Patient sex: M
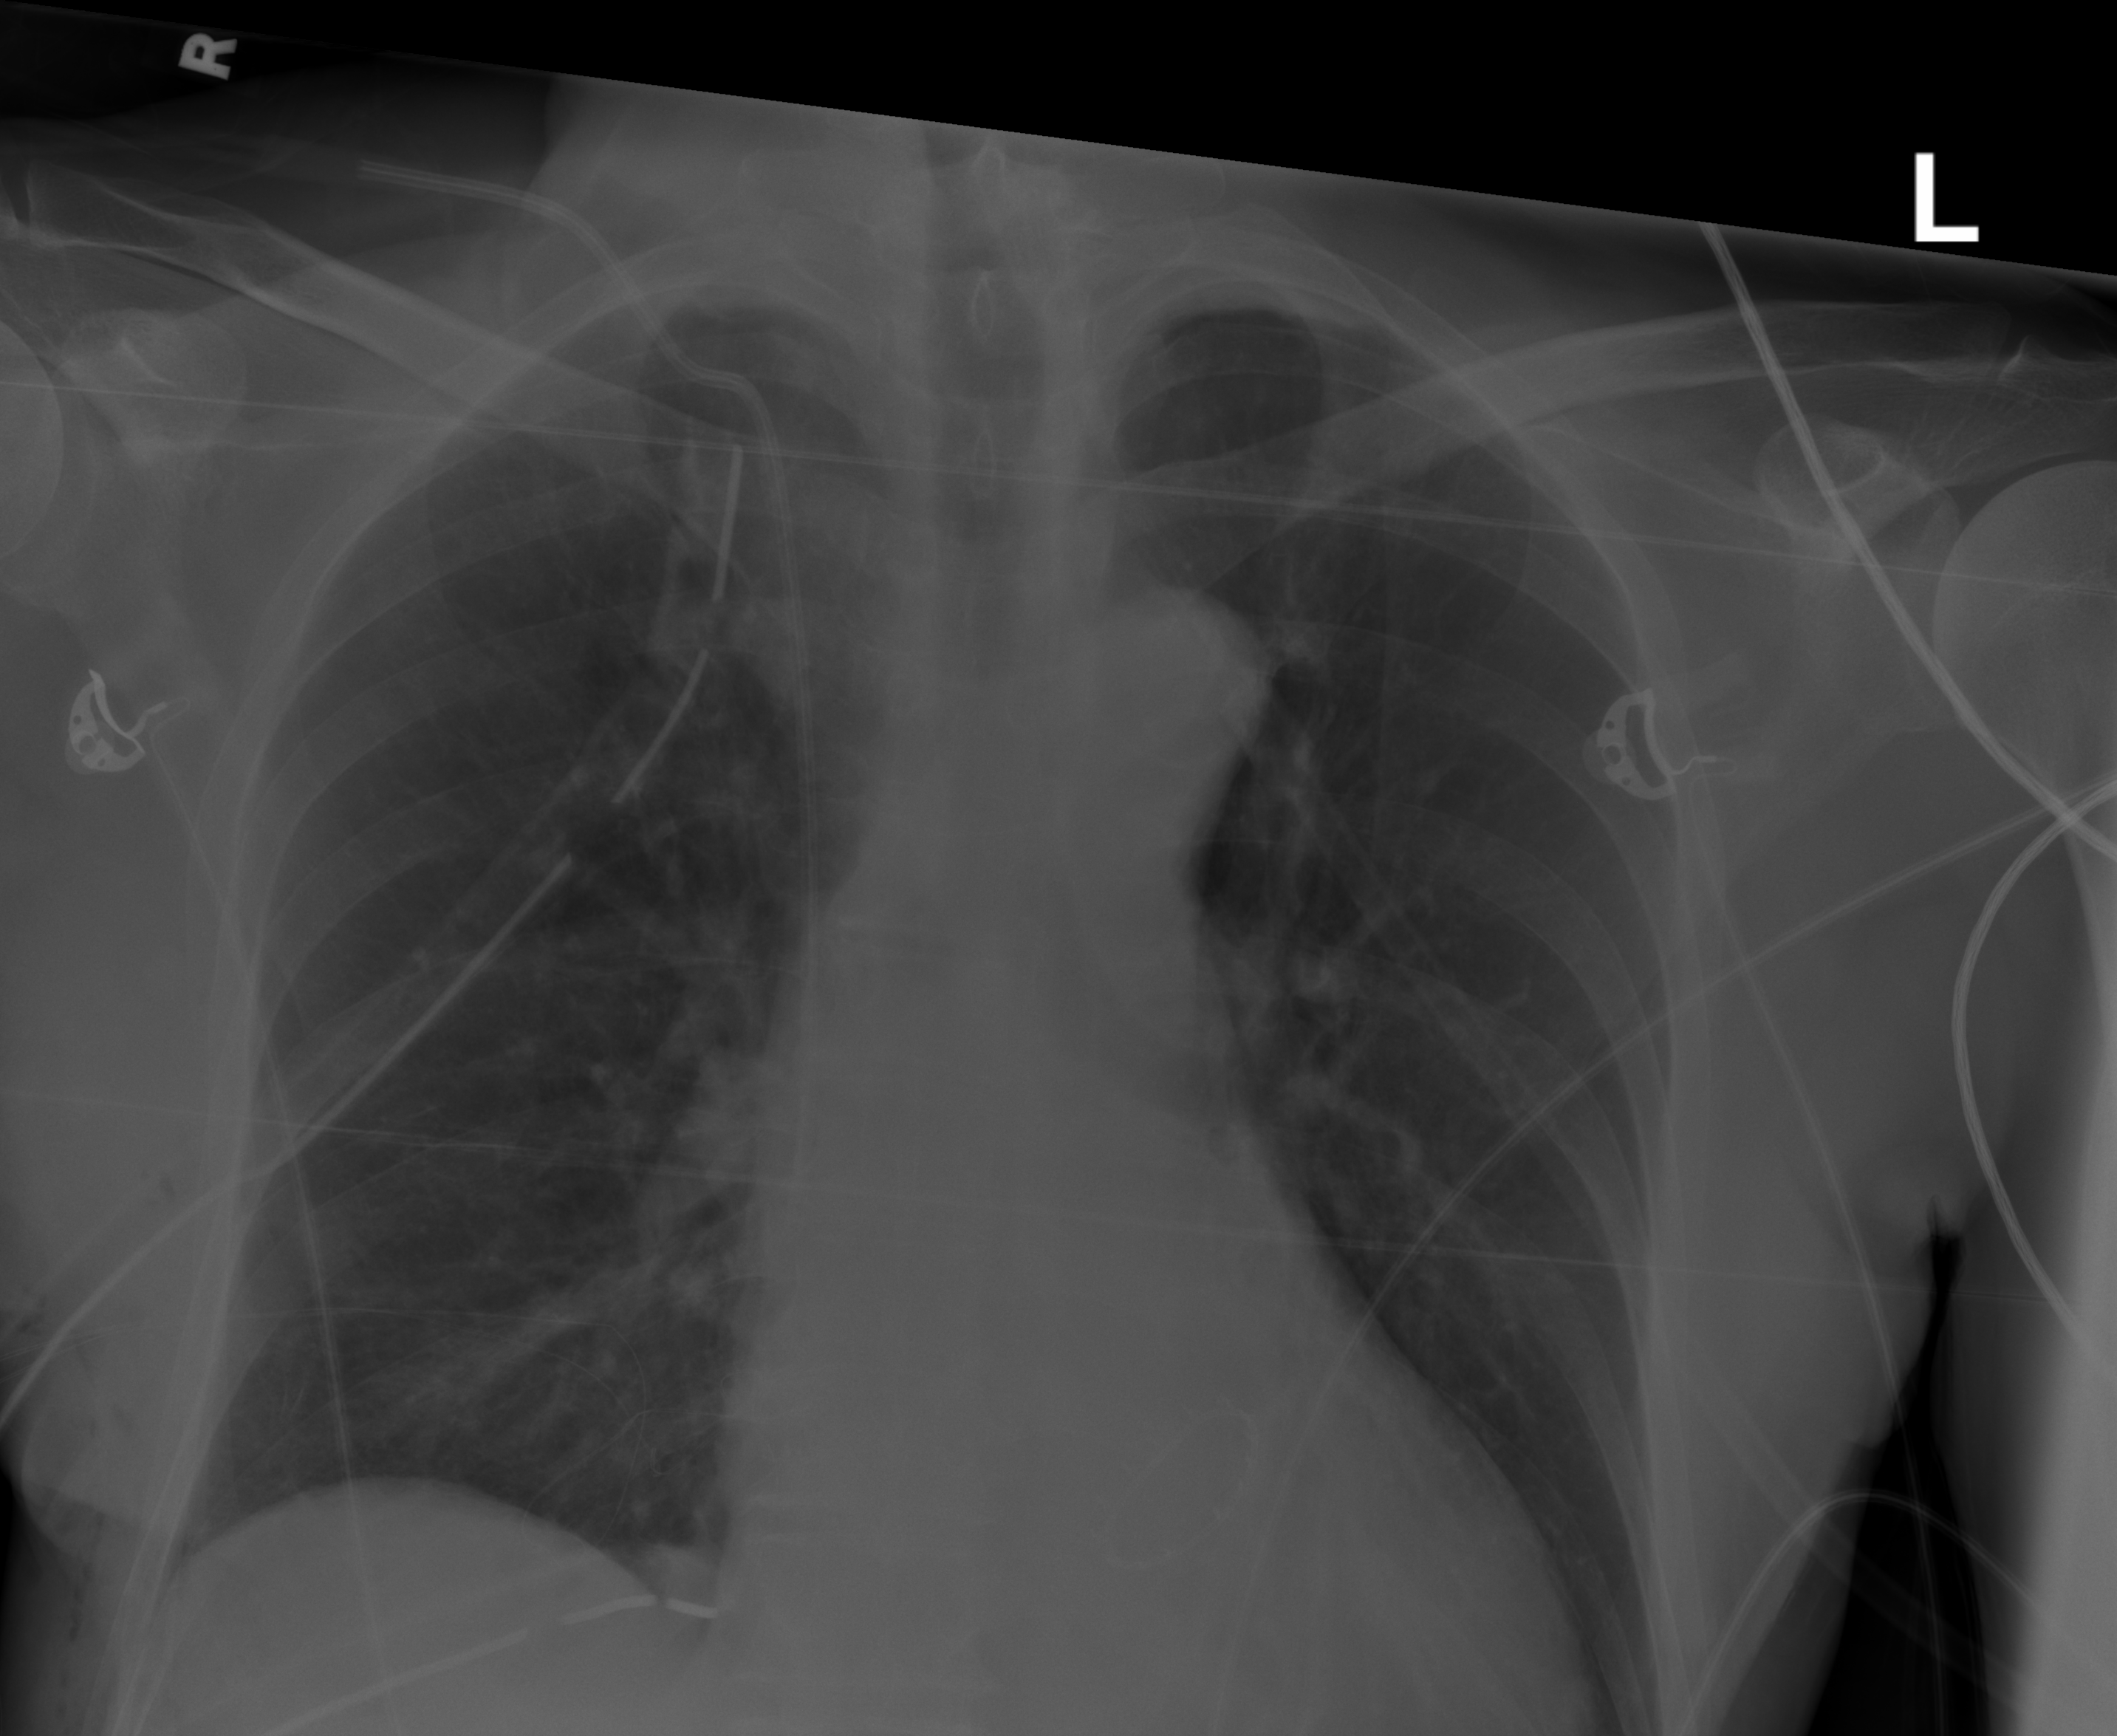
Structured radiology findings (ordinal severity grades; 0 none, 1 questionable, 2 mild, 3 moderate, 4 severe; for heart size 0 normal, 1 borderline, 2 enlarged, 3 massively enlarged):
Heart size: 0
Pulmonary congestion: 2
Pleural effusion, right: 0
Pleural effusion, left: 0
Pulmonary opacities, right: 1
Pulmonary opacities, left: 0
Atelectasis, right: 1
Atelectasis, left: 1